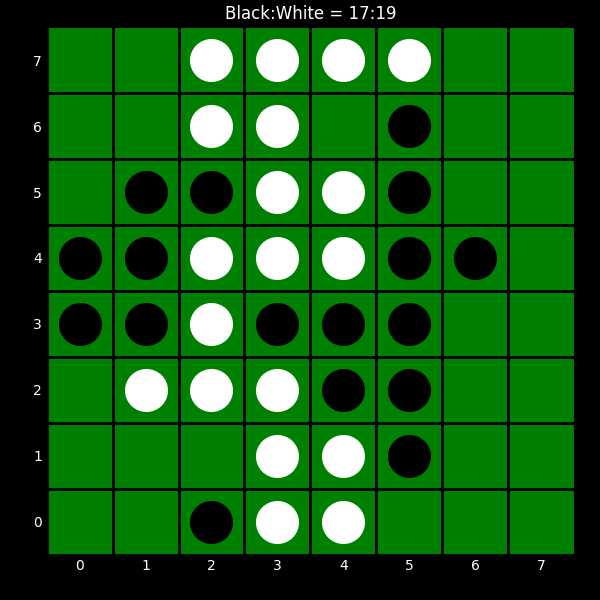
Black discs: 17
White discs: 19